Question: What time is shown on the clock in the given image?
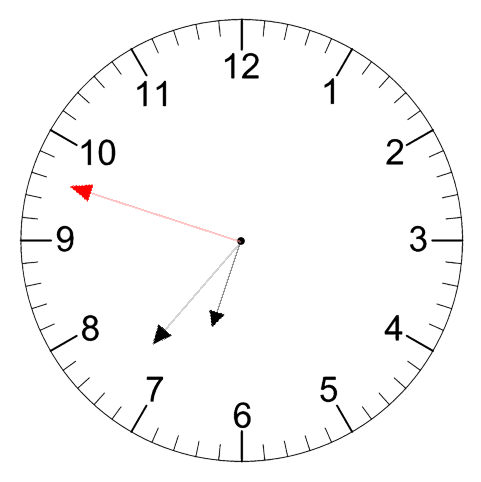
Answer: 06:36:48